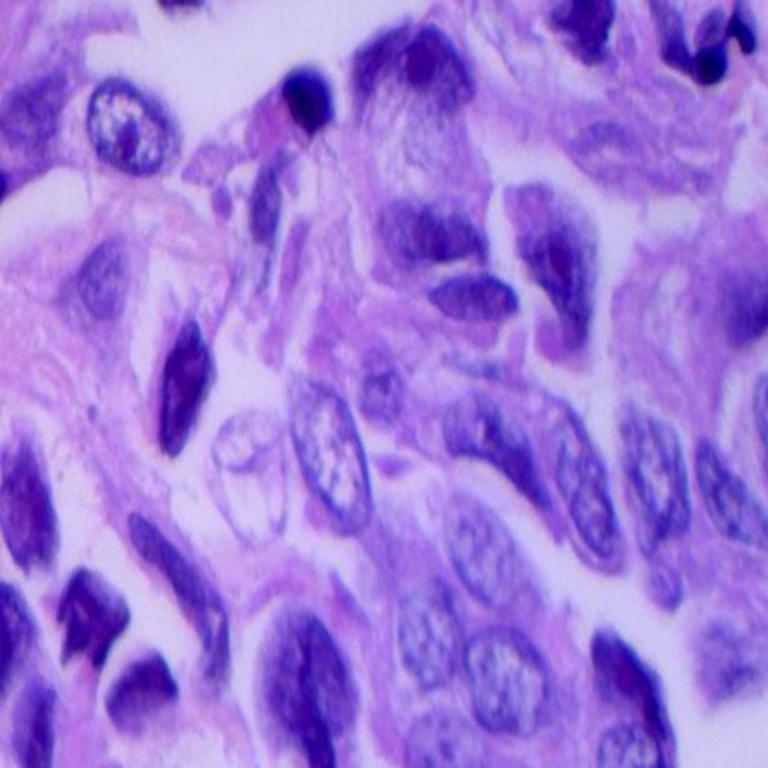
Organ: lung
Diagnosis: adenocarcinomas